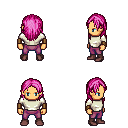
a pixel art fantasy rpg character, male body template, human, tanned skin, white long-sleeve shirt, magenta pants, pink long hairstyle, leather bracers, maroon shoes, four views (front, back, left, right), 2x2 character sprite sheet, small pixel art, hard edges, no anti-aliasing